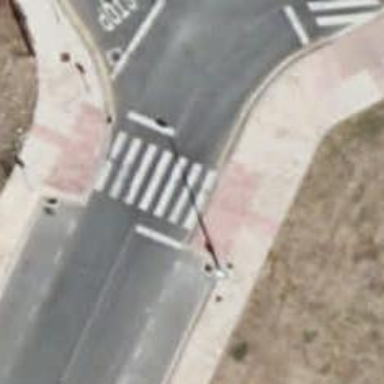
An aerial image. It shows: Uncontrolled road crossing.